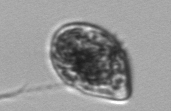
Label: Gyrodinium